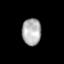
Tissue: lung
Cell type: Endothelial cells
Senescence score: 0.5499
Nuclear area (px): 500
Mean DAPI intensity: 176.144